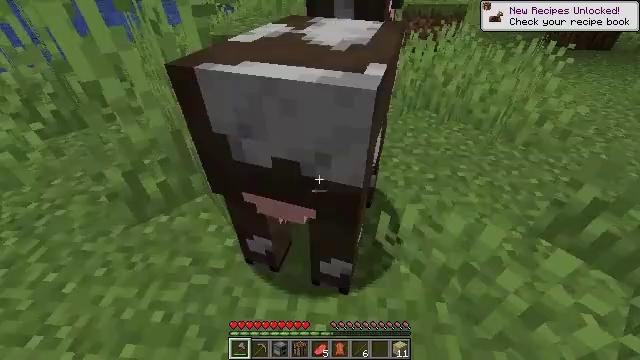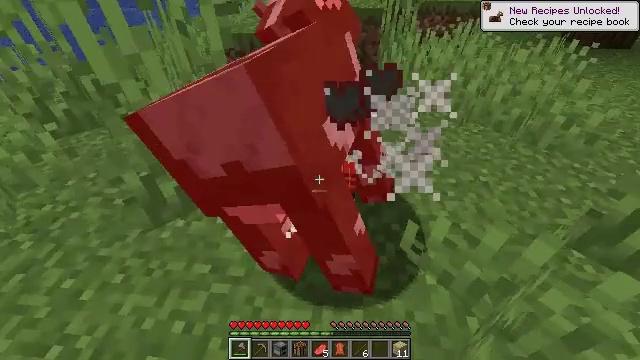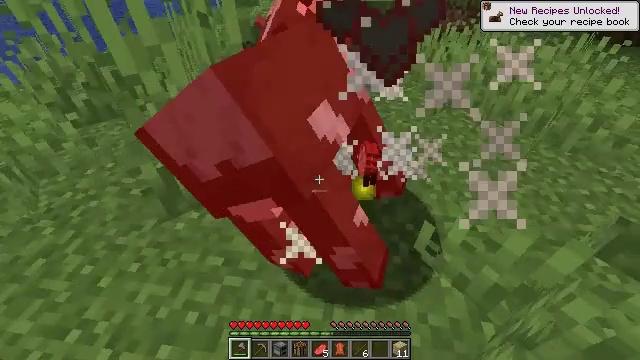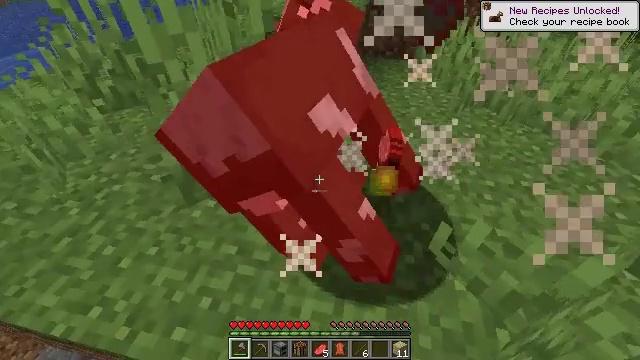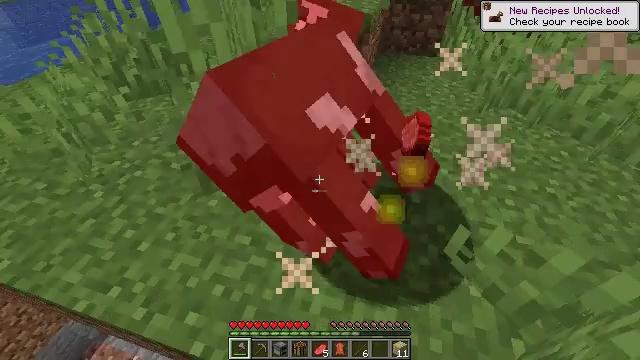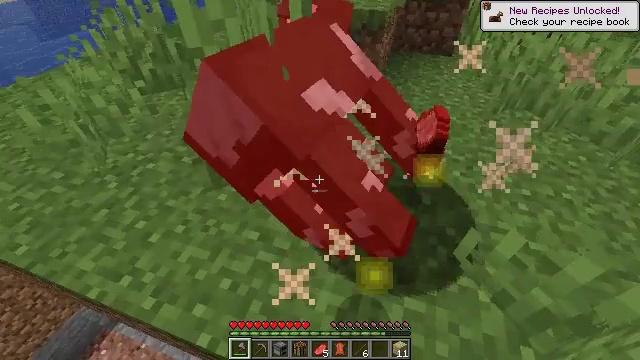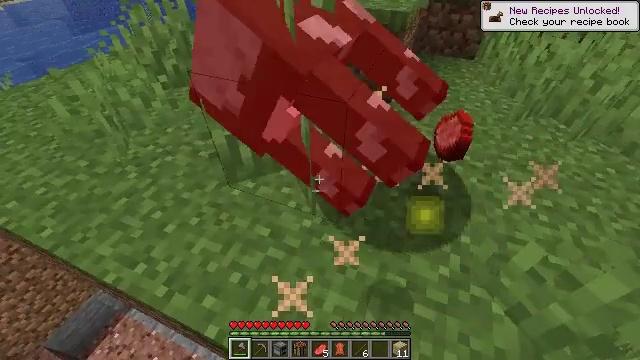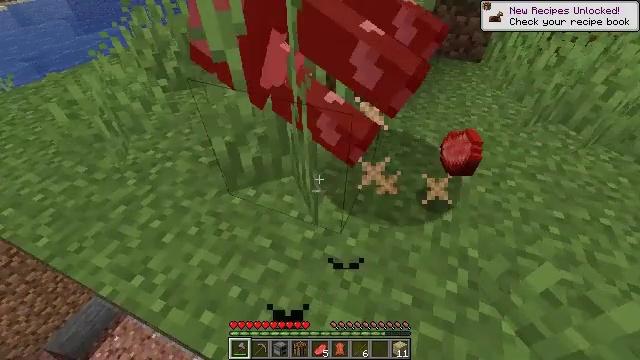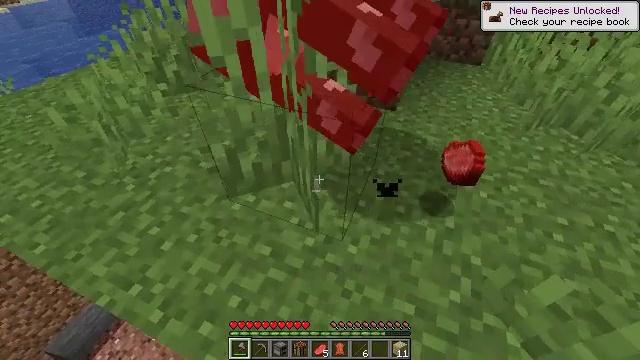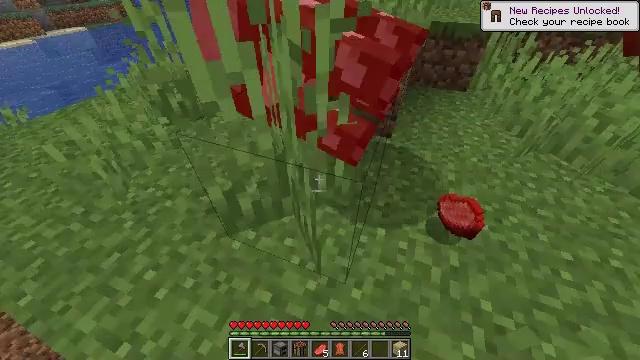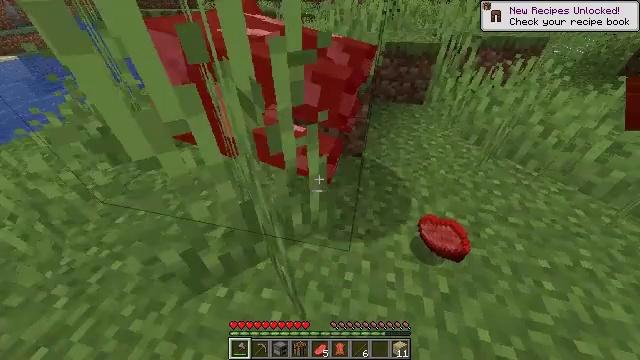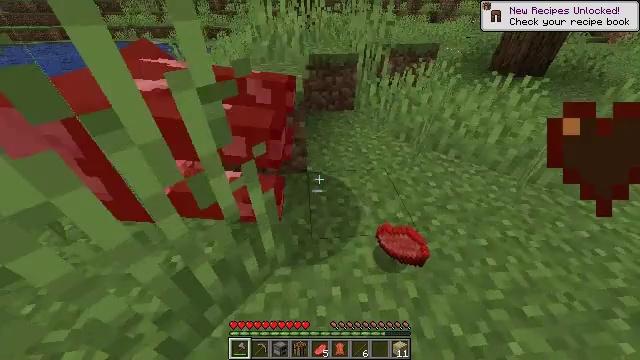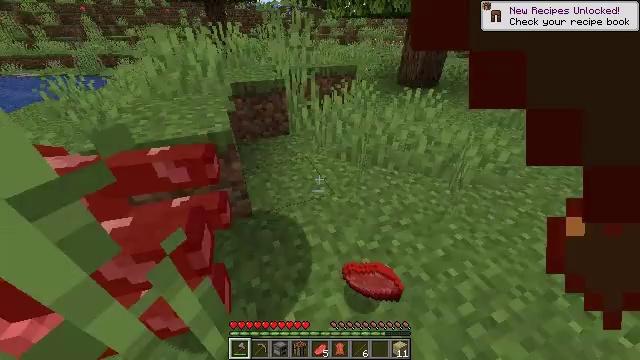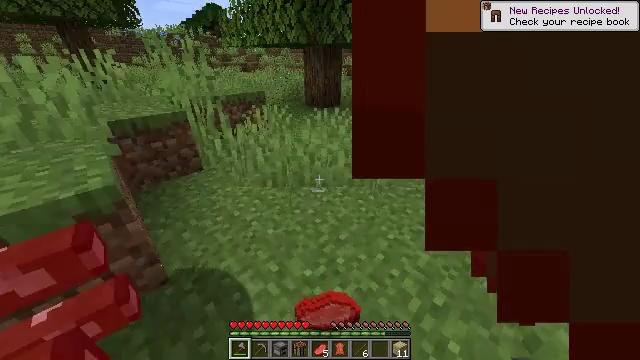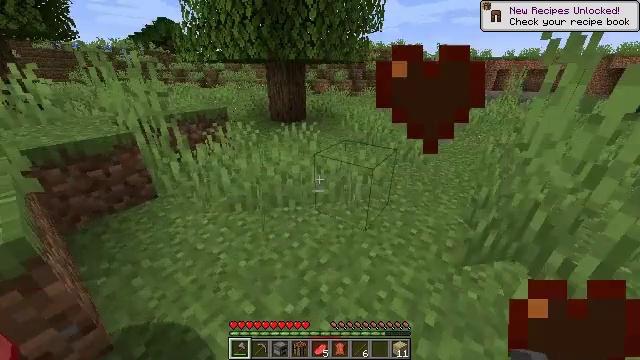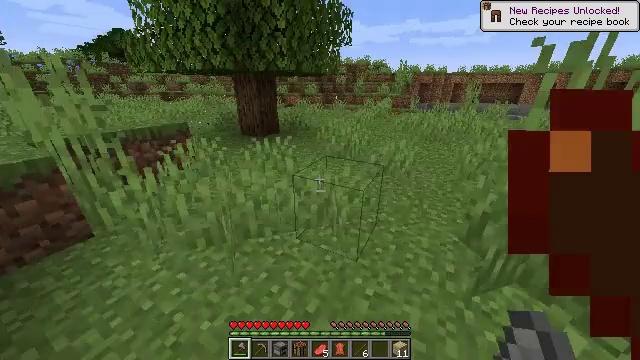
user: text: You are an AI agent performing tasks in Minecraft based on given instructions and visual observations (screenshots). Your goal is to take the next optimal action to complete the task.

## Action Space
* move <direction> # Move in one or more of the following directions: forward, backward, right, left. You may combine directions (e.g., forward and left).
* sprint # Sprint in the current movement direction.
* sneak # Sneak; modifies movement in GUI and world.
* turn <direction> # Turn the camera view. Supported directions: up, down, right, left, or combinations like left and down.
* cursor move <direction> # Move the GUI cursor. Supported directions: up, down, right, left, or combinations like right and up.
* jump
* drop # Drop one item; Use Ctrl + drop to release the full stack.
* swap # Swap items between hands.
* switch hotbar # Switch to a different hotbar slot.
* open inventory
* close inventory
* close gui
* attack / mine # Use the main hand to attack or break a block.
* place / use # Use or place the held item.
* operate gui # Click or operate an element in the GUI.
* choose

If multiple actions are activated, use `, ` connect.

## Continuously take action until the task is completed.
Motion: motion action
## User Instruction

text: Remove a birch sapling from the inventory.
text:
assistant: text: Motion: no_op
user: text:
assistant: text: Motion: turn left and down
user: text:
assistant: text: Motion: turn left and down
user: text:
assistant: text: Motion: turn left and down
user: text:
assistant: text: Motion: turn left
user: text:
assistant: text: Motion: turn left
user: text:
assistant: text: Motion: move forward, sprint
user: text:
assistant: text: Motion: move forward, sprint
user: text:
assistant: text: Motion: move forward, sprint, turn up
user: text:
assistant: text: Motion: move forward, sprint, turn right and up
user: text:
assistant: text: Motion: move forward, sprint, turn right and up
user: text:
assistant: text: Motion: move forward, sprint, turn right and up
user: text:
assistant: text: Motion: move forward, sprint, turn right and up
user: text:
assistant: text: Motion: move forward, sprint, turn right and up
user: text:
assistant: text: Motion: move forward, sprint, turn right and up
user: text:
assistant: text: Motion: move forward, sprint, turn right and up
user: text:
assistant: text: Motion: move forward, sprint, turn right and up
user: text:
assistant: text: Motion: move forward, sprint, turn right and up
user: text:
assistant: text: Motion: move forward, sprint, turn right and up
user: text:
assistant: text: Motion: move forward, sprint, turn right
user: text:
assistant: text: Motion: move forward, sprint, turn right and up, jump
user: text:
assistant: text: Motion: move forward, sprint, turn right and up, jump
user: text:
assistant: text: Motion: move forward, sprint, turn right and up, jump
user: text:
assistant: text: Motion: move forward, sprint, jump
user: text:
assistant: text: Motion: move forward, sprint, jump
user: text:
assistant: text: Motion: move forward, sprint, jump
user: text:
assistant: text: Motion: move forward, sprint, jump
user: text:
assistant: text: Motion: move forward, sprint, jump
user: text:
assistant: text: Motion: move forward, sprint, jump
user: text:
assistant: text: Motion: move forward, sprint, turn left, jump